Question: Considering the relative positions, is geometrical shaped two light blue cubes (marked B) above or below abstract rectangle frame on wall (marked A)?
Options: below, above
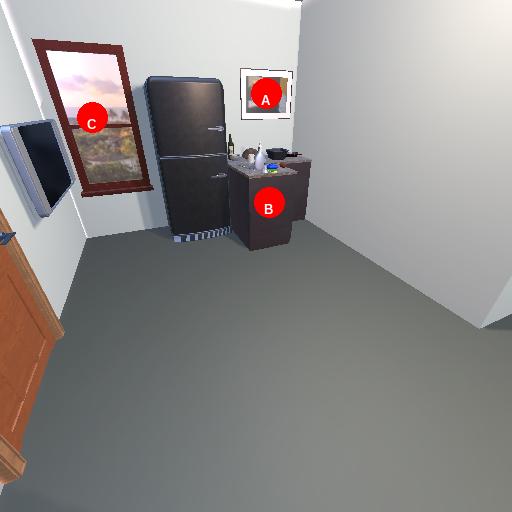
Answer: below